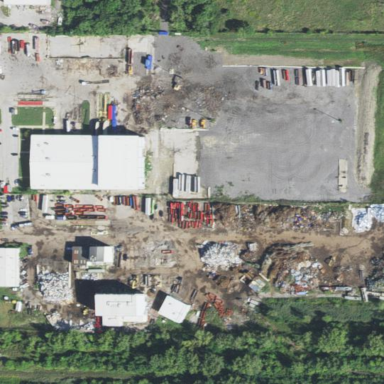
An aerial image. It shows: Industrial area dedicated to scrap.